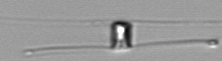
Label: Chaetoceros_similis